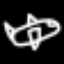
Label: airplane